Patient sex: M
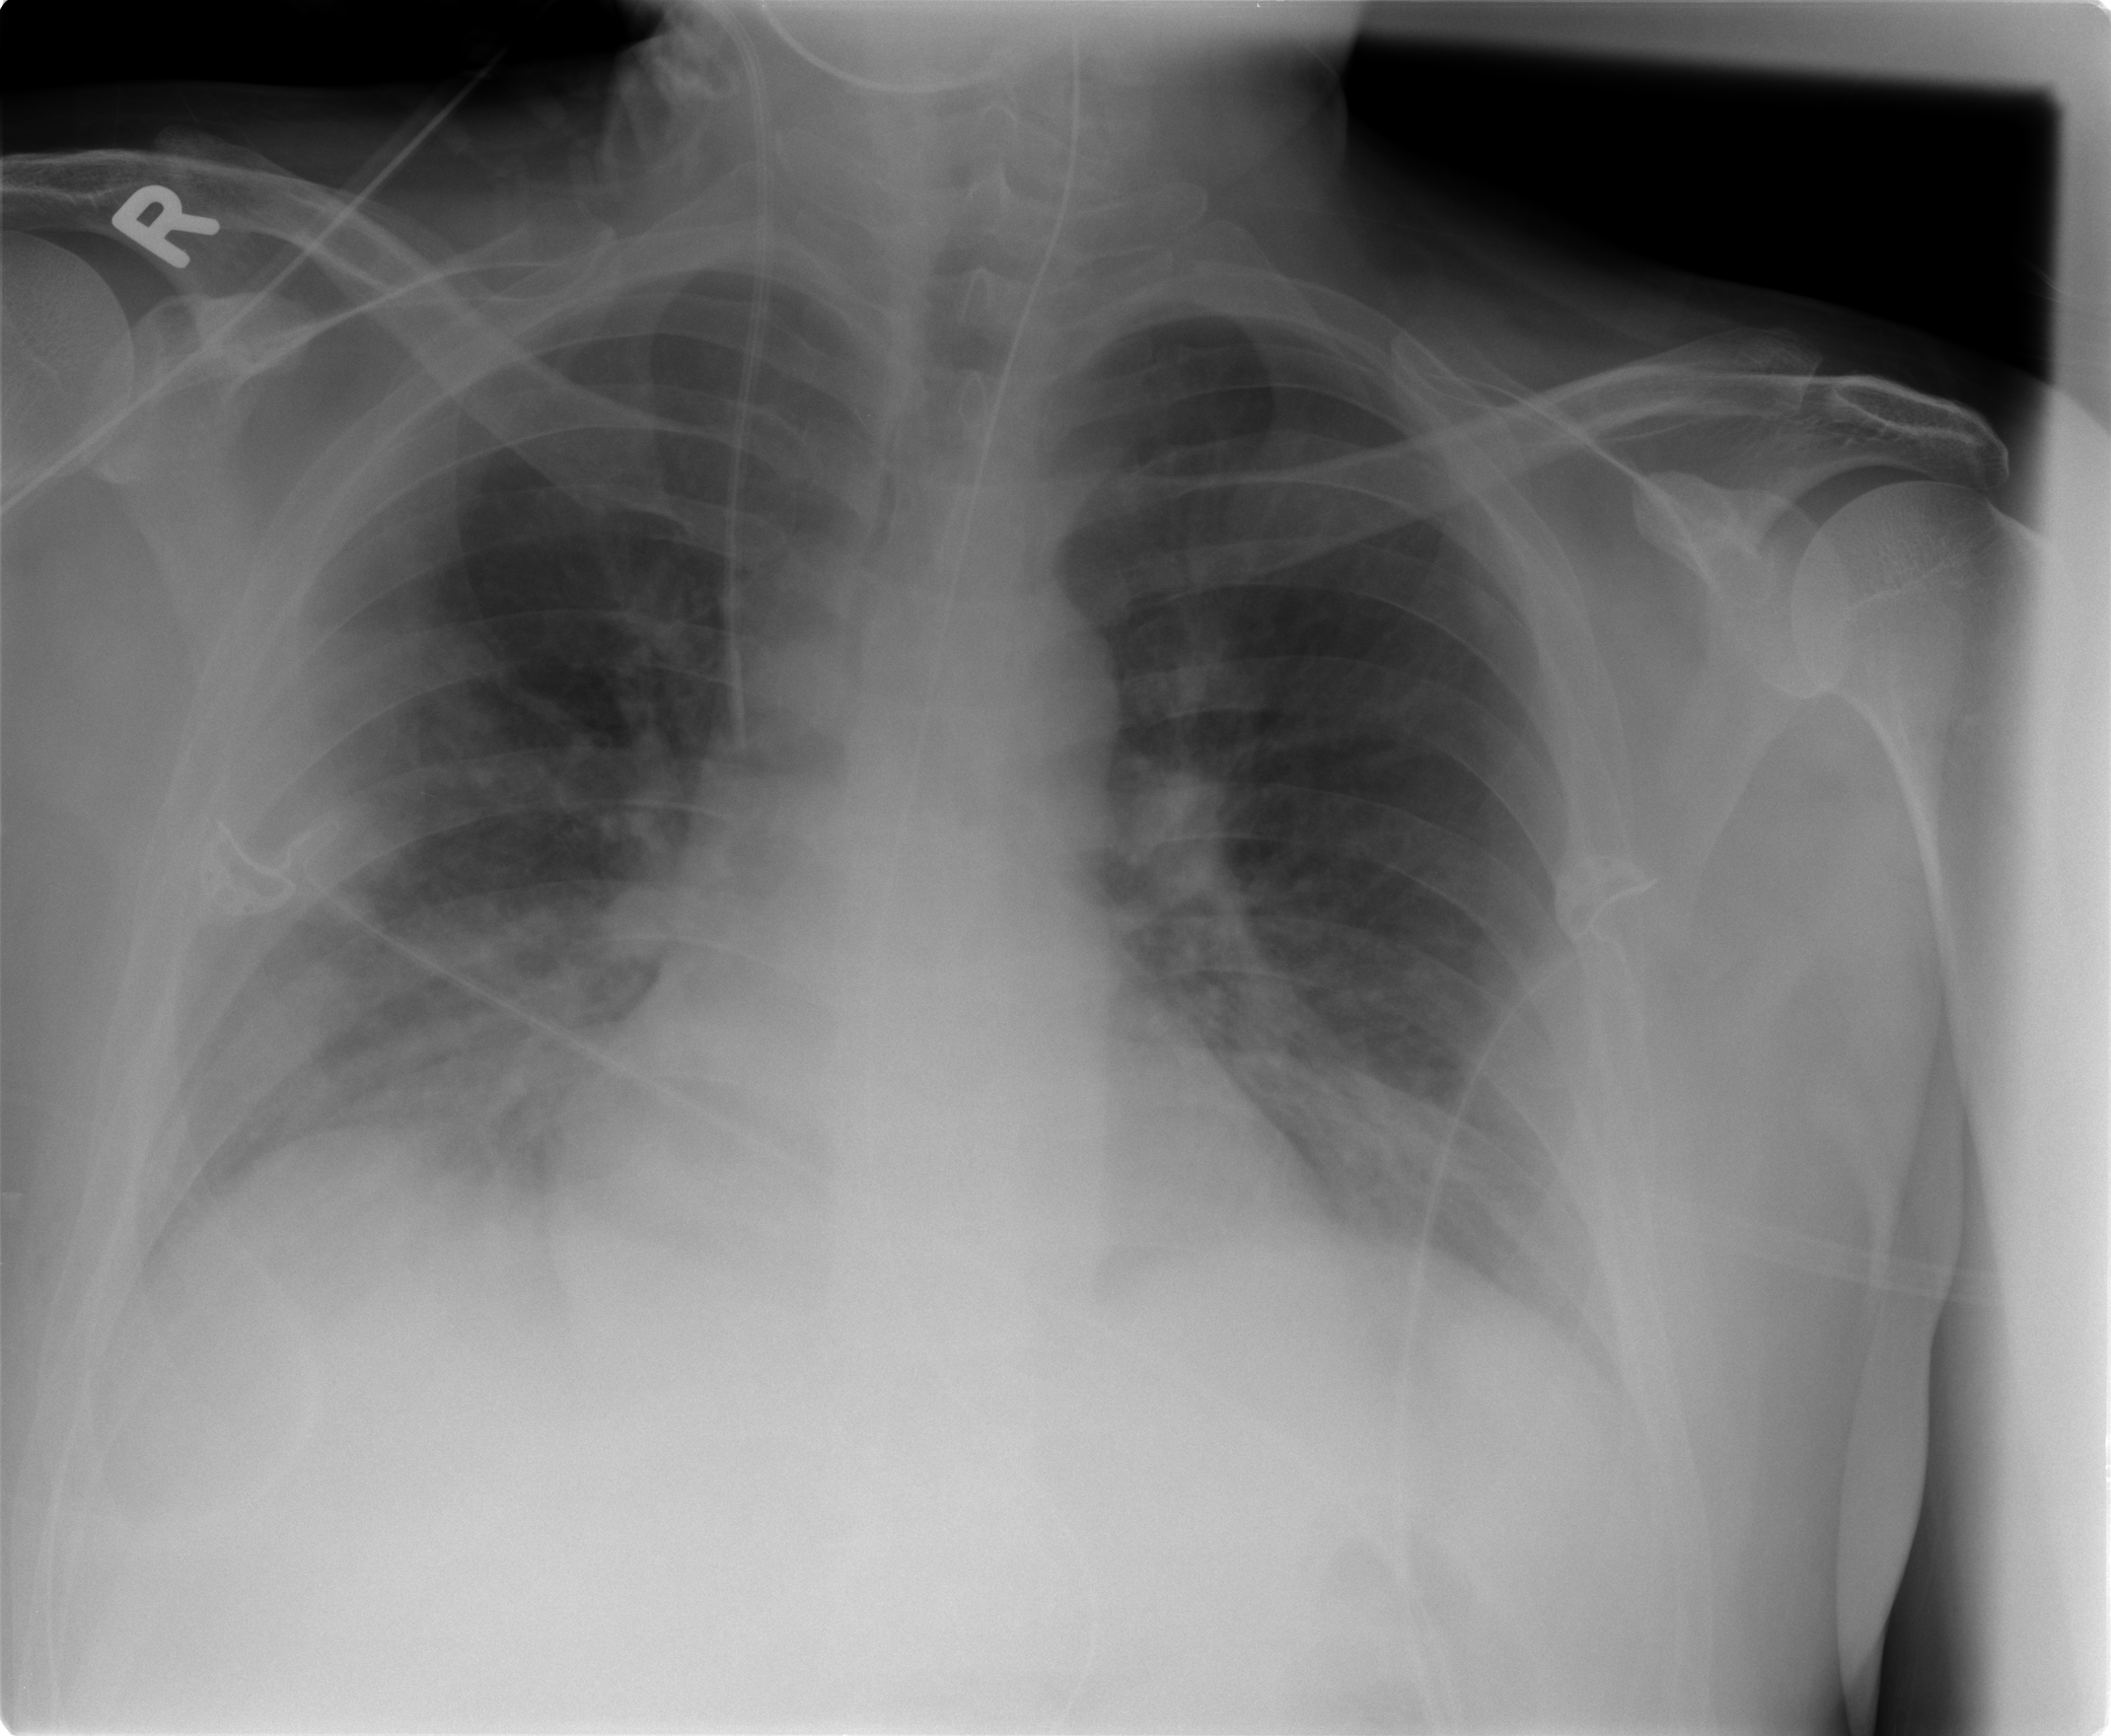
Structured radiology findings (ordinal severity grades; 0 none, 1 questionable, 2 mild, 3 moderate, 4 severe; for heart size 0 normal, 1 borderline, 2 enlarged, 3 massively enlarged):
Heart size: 1
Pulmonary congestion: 2
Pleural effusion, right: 2
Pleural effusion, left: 1
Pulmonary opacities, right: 2
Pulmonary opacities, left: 0
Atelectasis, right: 2
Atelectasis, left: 2